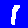
Digit: 1